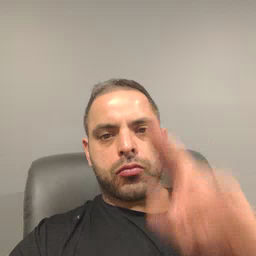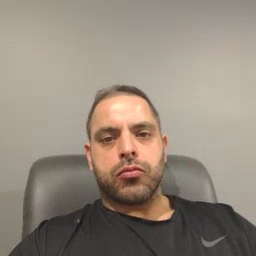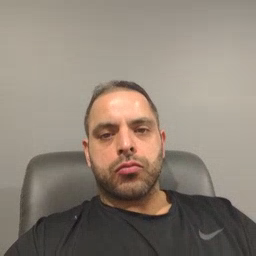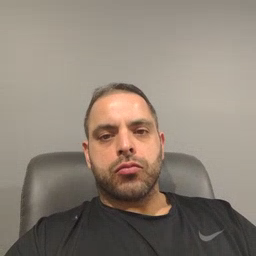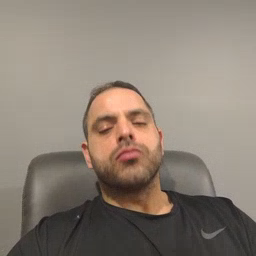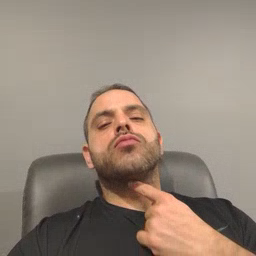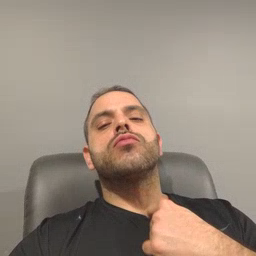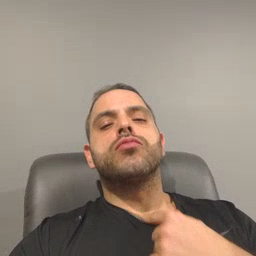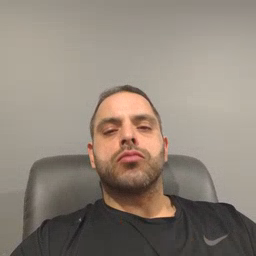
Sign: thirsty